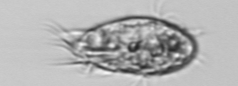
Label: Euplotes